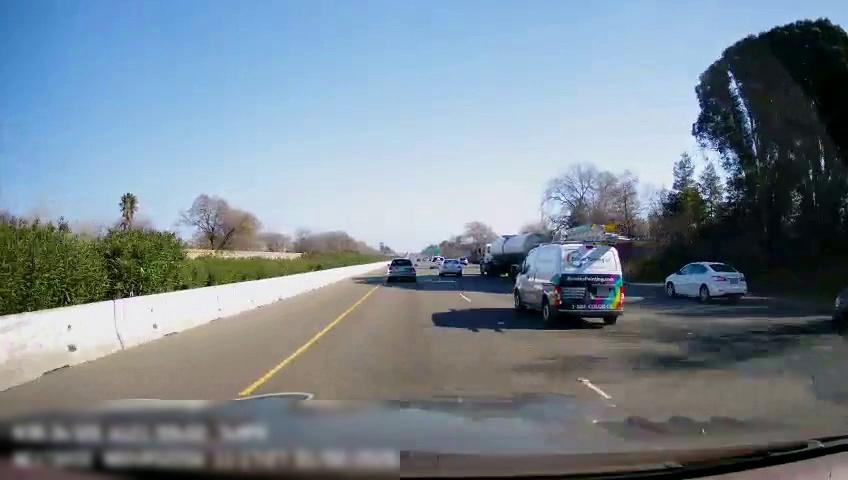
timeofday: Day
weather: Sunny
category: Drivable Space
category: Vehicles | Car
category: Vehicles | Car
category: Vehicles | Van
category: Vehicles | Car
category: Vehicles | Truck
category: Vehicles | Car
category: Lanes | Current Lane
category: Lanes | Current Lane
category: Lanes | Alternate Lane